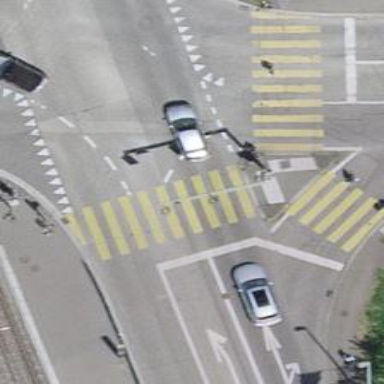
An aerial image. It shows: Crossing on the road.